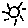
Label: sun